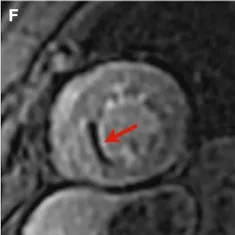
Imaging of patient B. Images (C-F): cardiac magnetic resonance imaging of patient B. Near-transmural septal hypoperfusion, short-axis view (F).
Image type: radiology (mri)